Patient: sex F, age 66
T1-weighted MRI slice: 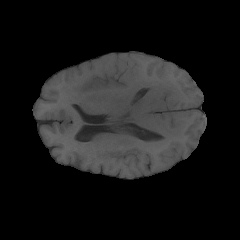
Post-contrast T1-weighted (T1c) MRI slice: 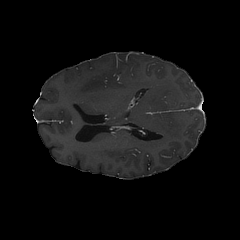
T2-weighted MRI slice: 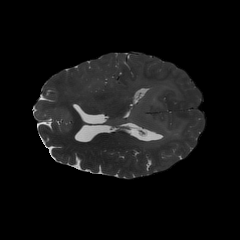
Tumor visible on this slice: yes
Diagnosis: Astrocytoma, IDH-wildtype
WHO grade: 2